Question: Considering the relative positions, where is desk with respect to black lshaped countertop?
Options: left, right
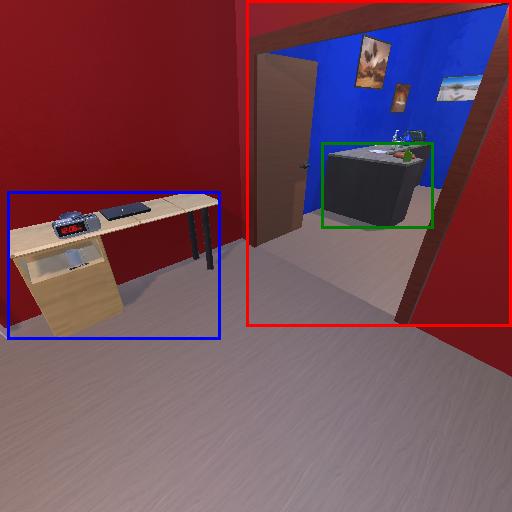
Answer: left